Question: I try to create hexagons and place them on the opengl window. I want to use them as a tiled-map. My current code looks like this:
'''
private Polygon generateTile(){
Polygon poly = new Polygon();
for(int i = 0; i < 6; ++i) {
poly.addPoint((float)Math.sin(i/6.0*2*Math.PI),
(float)Math.cos(i/6.0*2*Math.PI));
}
return poly;
}
private void generateTiles (){
Shape s;
Polygon p = generateTile();
for (int i = 0; i <= 2; i++) {
for (int j = 0; j <=10; j++) {
s=p.transform(Transform.createScaleTransform(Constants.TILE_SIZE, Constants.TILE_SIZE));
if (i%2==0) {
s.setLocation(s.getMaxX()*j*2, s.getMaxY()*i*2);
} else {
s.setLocation(s.getMaxX()*j*2+Constants.TILE_SIZE, s.getMaxY()*i*2);
}
tiles.add(s);
}
}
'''
Window:

The problem is that the row 2 should integrate under row 1.
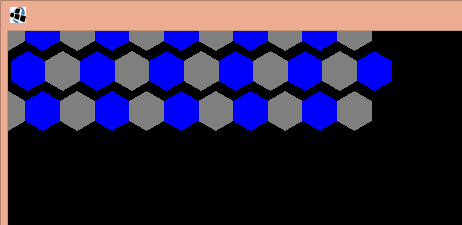
Answer: There is a great article on this <URL>